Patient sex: M
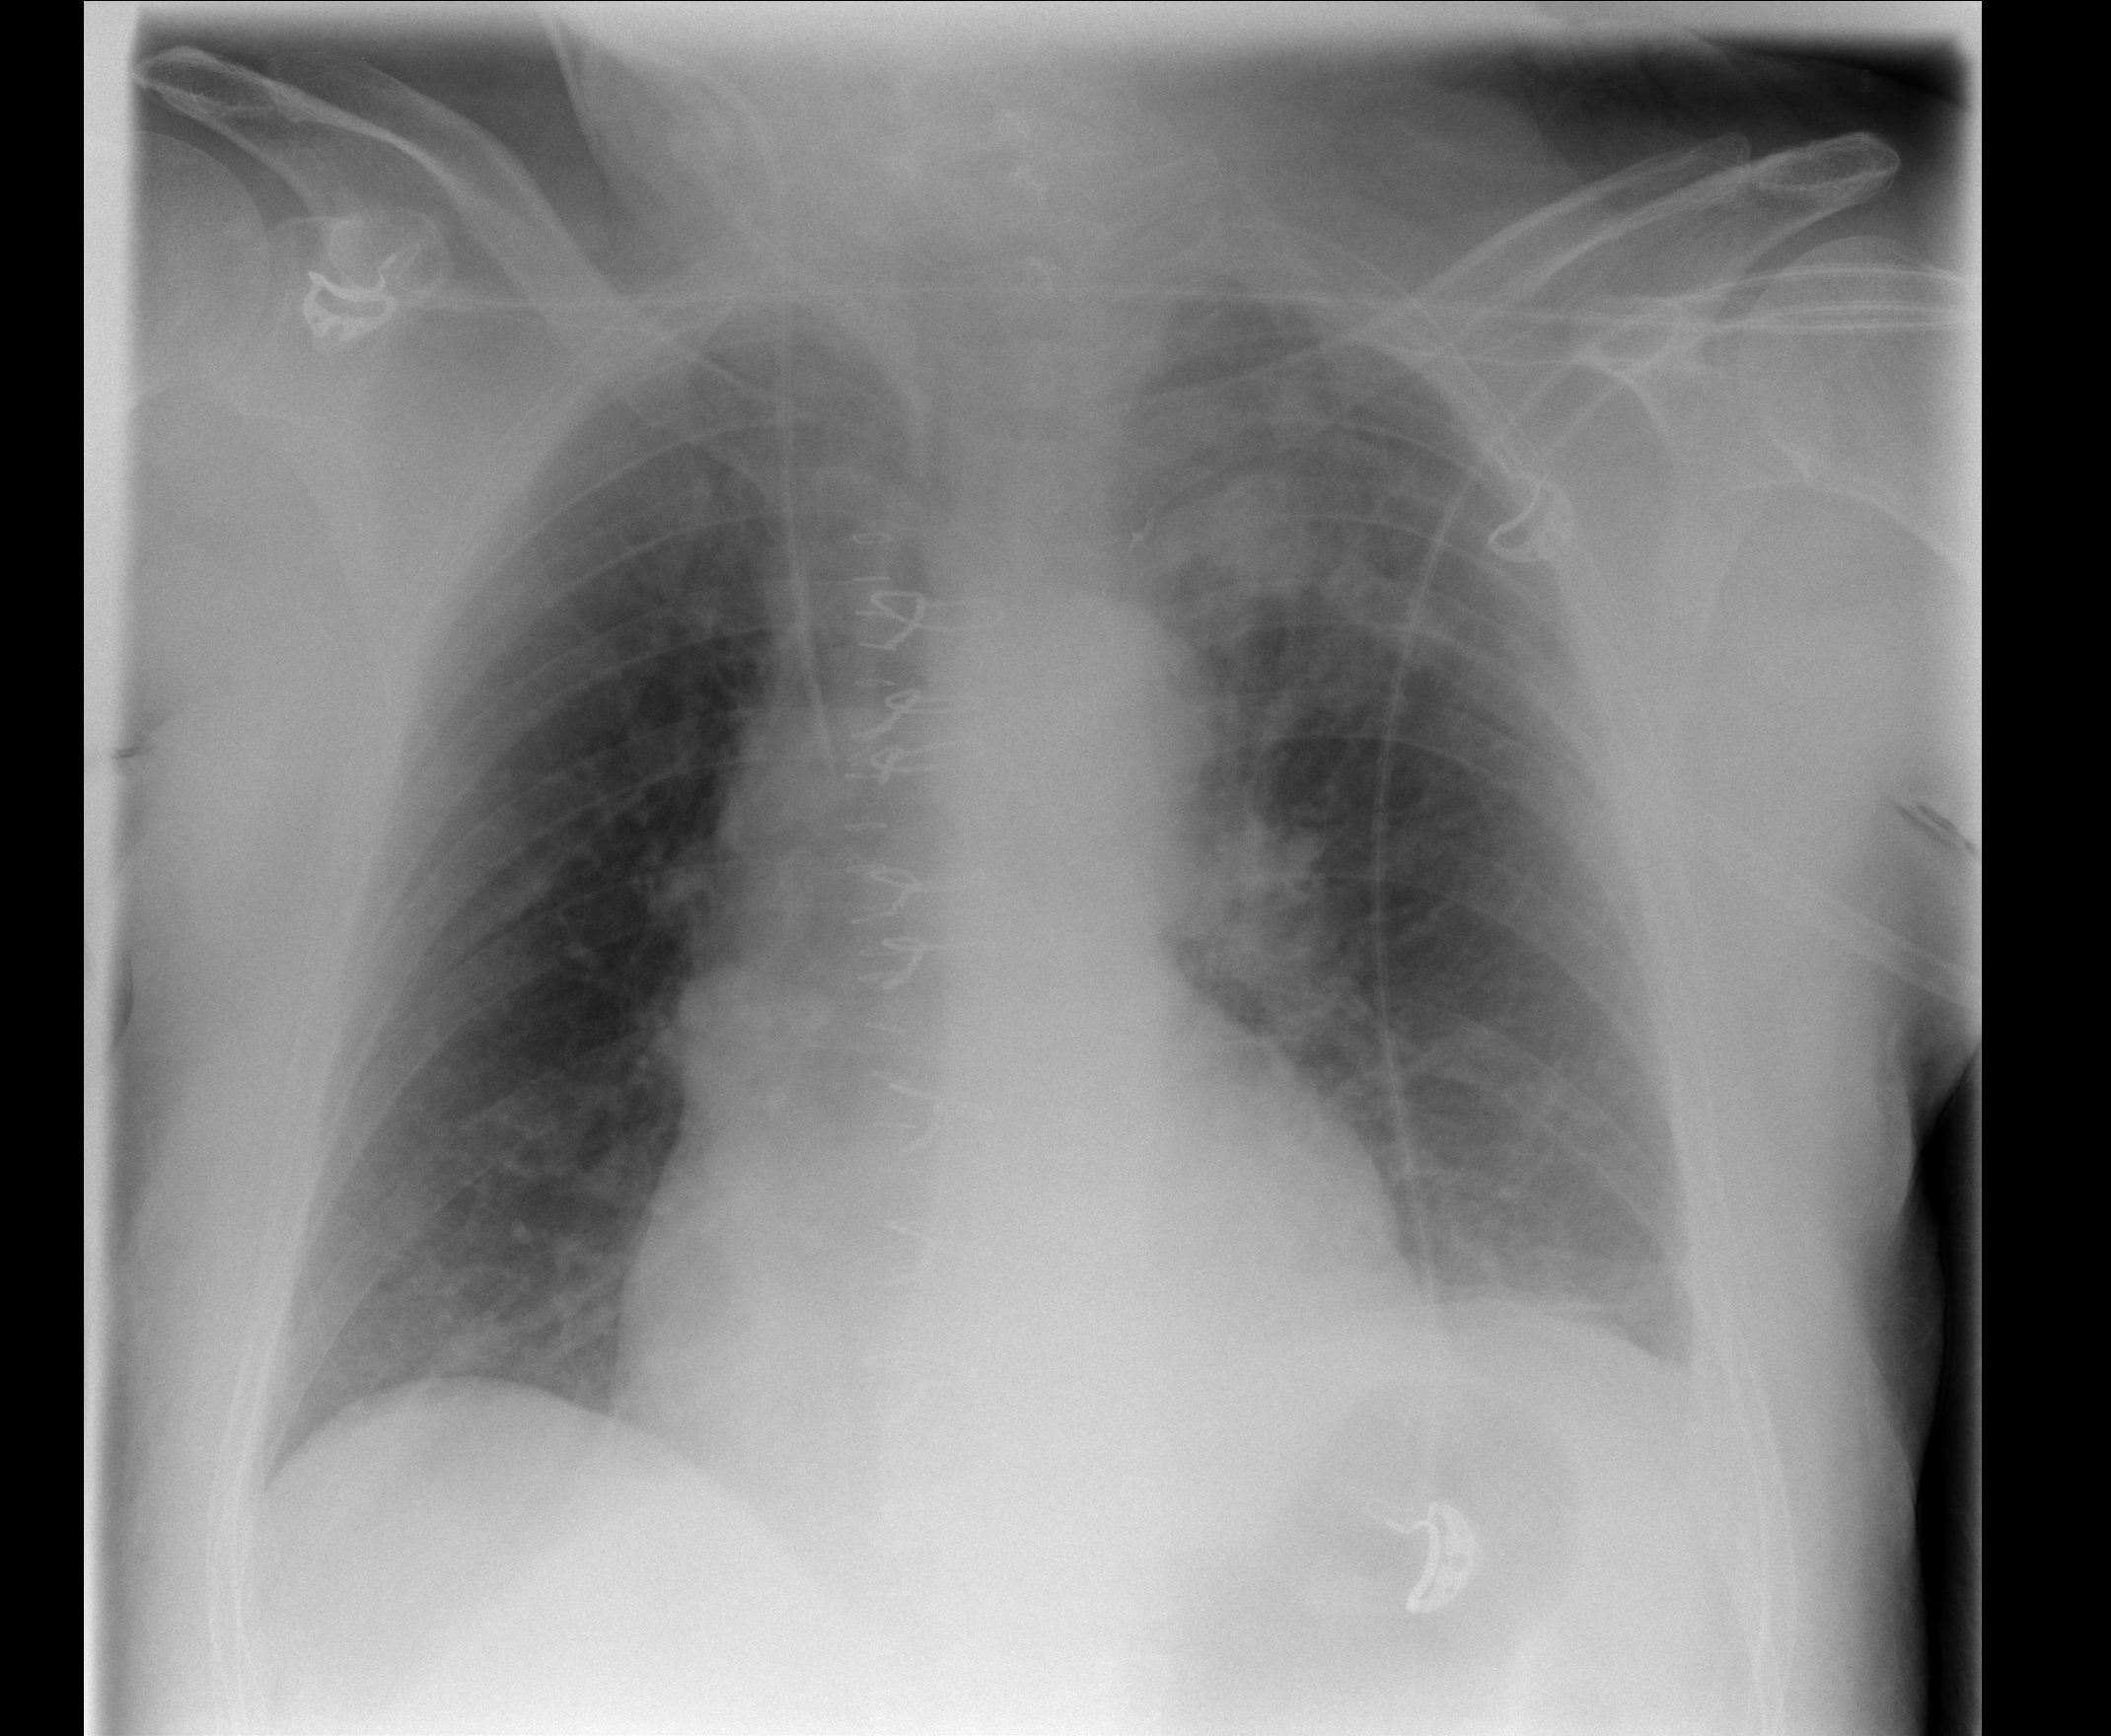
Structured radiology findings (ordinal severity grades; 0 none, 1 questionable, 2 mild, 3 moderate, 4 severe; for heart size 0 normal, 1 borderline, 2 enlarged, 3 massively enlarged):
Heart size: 1
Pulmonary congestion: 0
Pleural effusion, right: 0
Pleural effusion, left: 0
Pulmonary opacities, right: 0
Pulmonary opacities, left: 2
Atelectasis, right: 0
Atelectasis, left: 2